Question: I have got an existing project from a client and I tried to run this in my MAC using XCode 5.0
But I am facing this following error. I installed Cocoa Pods but still doesn't work. This project is running fine in other developer's machine. I badly need this running in my machine.
What I am missing?

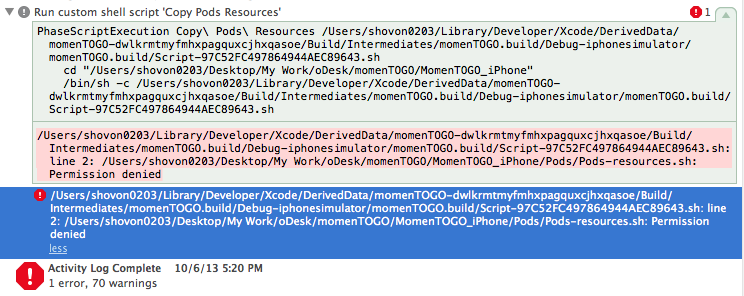
Answer: You need to make the script executable. Open terminal and execute this command:
'''
chmod a+x "/Users/shovon0203/Desktop/My Work/oDesk/momenTOGO/MomenTOGO_iPhone/Pods/Pods-resources.sh"
'''